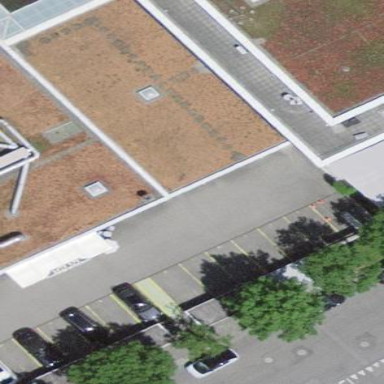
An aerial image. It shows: Flat-roofed commercial building.